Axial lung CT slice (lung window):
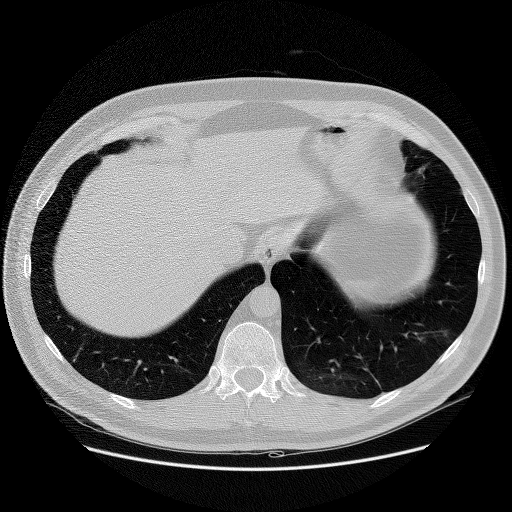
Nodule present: no